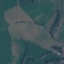
Land use / land cover: Pasture